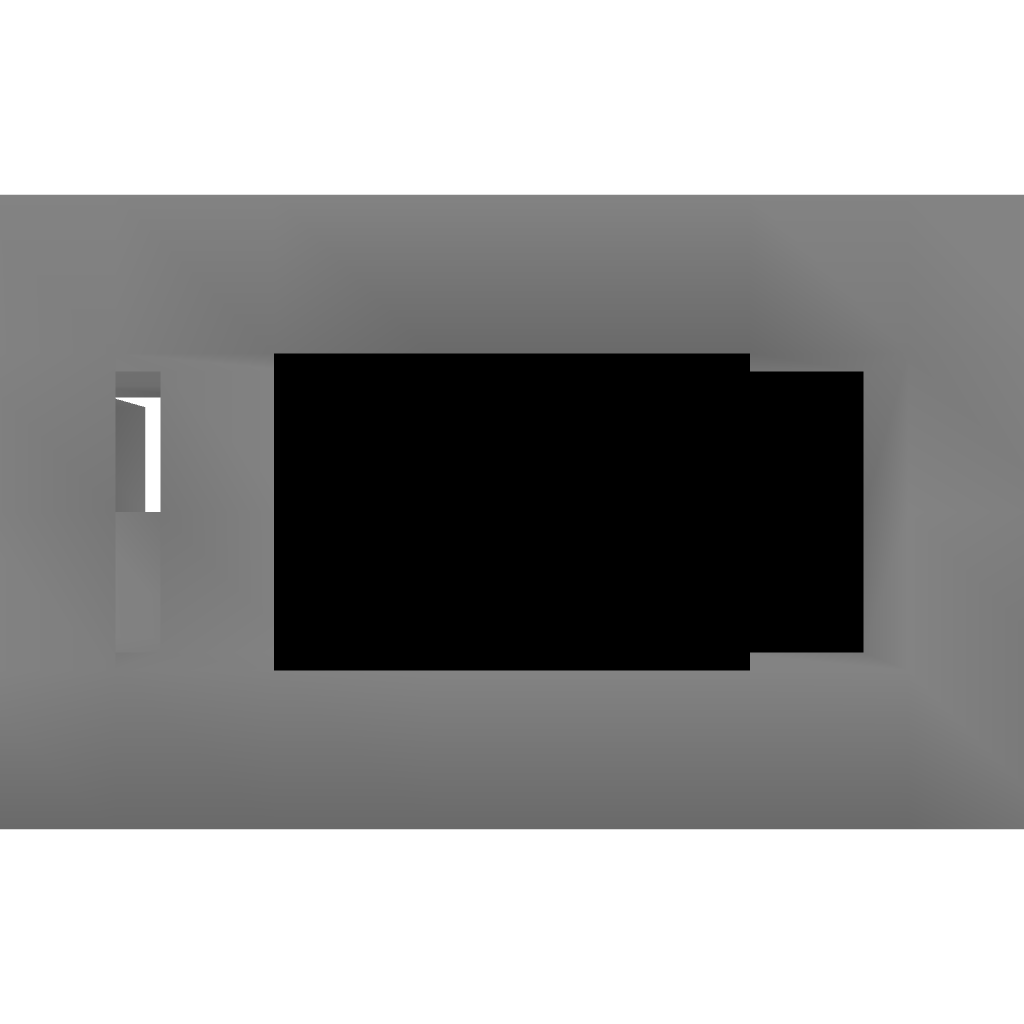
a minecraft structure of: small redstone tv 4 a house bad low quality